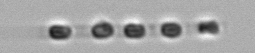
Label: Skeletonema